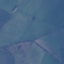
Land use / land cover: Pasture